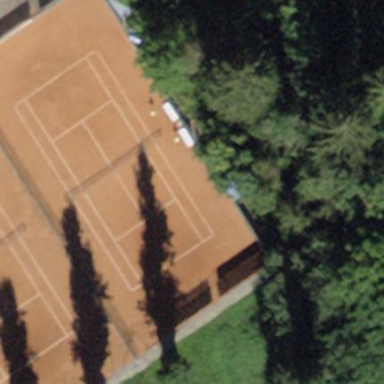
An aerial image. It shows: Tennis court on pitch designated for leisure land.